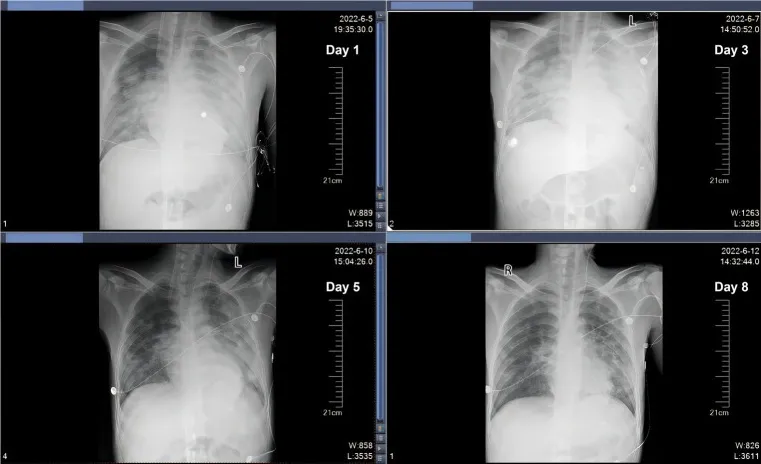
Imaging features of chest X-ray (D1, D3, D5, and D8).
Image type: radiology (x_ray)